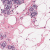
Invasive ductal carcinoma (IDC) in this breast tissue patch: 0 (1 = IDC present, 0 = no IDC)